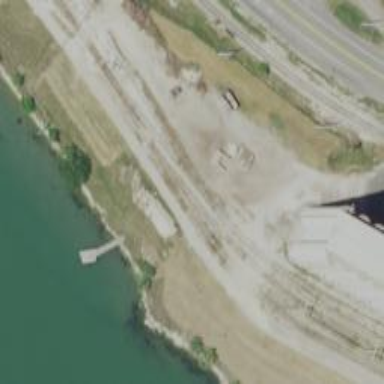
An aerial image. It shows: Railway yard.